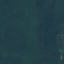
Land use / land cover: Forest